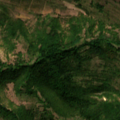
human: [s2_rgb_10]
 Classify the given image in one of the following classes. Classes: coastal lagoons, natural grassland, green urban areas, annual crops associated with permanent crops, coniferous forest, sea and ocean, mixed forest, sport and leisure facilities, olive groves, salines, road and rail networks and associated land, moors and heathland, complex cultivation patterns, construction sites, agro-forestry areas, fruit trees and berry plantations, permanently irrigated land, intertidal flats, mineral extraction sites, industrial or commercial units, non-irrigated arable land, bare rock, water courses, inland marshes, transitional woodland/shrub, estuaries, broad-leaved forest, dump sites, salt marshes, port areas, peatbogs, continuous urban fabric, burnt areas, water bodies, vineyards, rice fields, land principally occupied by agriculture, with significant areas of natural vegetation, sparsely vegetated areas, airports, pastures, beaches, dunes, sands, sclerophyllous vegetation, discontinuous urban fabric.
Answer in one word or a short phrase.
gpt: fruit trees and berry plantations, land principally occupied by agriculture, with significant areas of natural vegetation, broad-leaved forest, transitional woodland/shrub